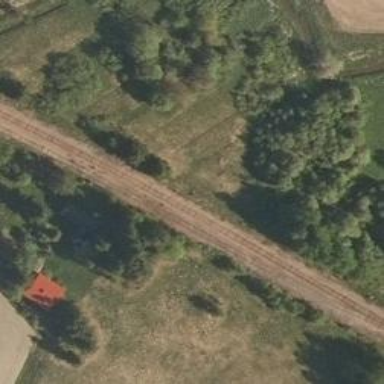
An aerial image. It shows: Wedge used for railway derailment.